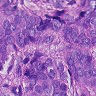
Metastatic tissue present: yes